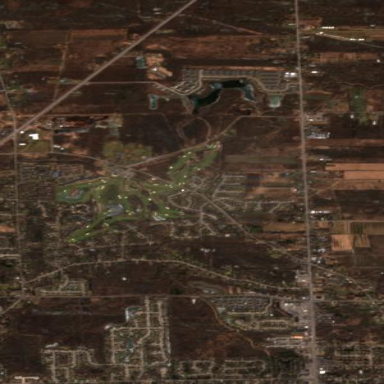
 place for golfing and leisure activities."